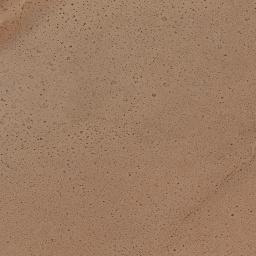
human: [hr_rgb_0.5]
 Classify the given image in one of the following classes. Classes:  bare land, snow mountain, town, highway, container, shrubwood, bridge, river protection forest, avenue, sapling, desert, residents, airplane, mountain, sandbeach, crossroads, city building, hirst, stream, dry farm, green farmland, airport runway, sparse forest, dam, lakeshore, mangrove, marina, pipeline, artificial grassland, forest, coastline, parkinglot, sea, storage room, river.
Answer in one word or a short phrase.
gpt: desert